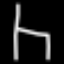
Label: chair